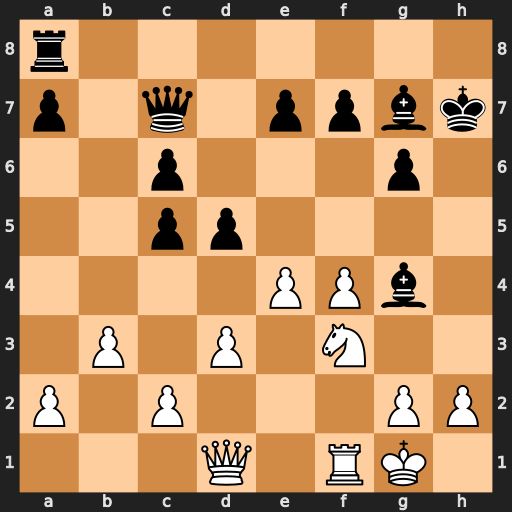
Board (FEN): r7/p1q1ppbk/2p3p1/2pp4/4PPb1/1P1P1N2/P1P3PP/3Q1RK1
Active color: w
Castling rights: -
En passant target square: -
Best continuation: Ng5+ Kg8 Qxg4